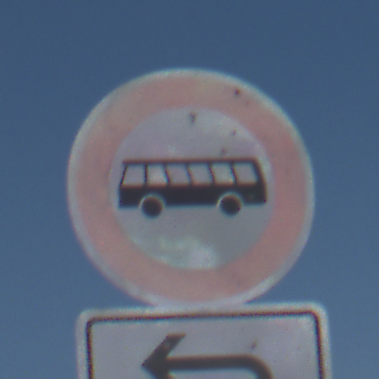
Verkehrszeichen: VerbotKraftomnibusse
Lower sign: RichtungsangabeDurchPfeile2
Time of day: MorningAfternoon
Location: Outdoor (Suburban)
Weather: PartlyCloudy
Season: NotSpecified
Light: Natural